Question: When deploying a web app to a local tomcat (in eclipse), the startup failes with this error:
> SEVERE: Exception sending context initialized event to listener instance of class com.sun.faces.config.ConfigureListenerjava.lang.LinkageError: loader constraint violation: when resolving interface method "javax.servlet.jsp.JspApplicationContext.addELResolver(Ljavax/el/ELResolver;)the class loader (instance of org/apache/catalina/loader/WebappClassLoader) of the current class, com/sun/faces/config/ConfigureListener, and the class loader (instance of org/apache/catalina/loader/StandardClassLoader) for resolved class, javax/servlet/jsp/JspApplicationContext, have different Class objects for the type p.JspApplicationContext.addELResolver(Ljavax/el/ELResolver;)
What is going on here? I have already read that it might have something to do with having servlet jars in the WEB-INF/lib, but that doesn't seem to be the matter here:

There is no "javax.*" jar in there, so why does this fail for a class in that package?
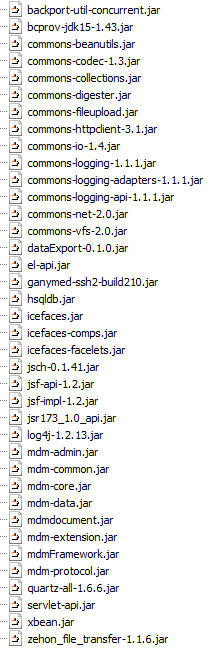
Answer: Remove the 'servlet-api' from you application. This should never be in a webapp distributiuon.
Tomcat (or any container) must provide these classes from its own classpath so that multiple instances of the classes are not classloaded.
If you are using maven this needs to be a 'provided' dependency.